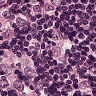
Metastatic tissue present: yes